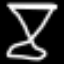
Label: hourglass